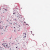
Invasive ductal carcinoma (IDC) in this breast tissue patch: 0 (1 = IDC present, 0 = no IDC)